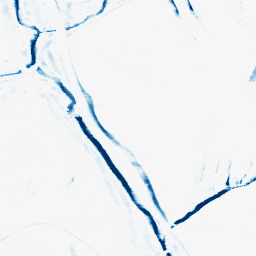
Category: morphological
Decomposition family: morphological_rect
Decomposition parameters: operation: closing
width: 10
height: 3
Upsampling method: bicubic
Upsampling parameters: scale: 2
Upsampling scale: 2